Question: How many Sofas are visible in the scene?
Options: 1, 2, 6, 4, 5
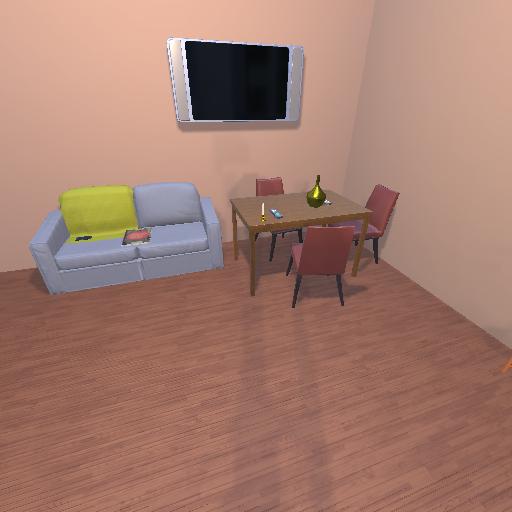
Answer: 1